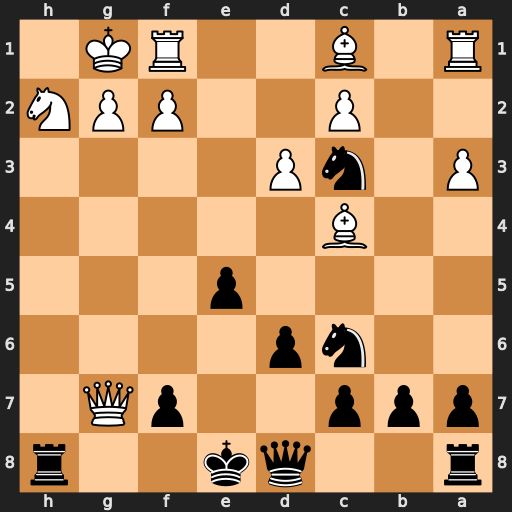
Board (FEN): r2qk2r/ppp2pQ1/2np4/4p3/2B5/P1nP4/2P2PPN/R1B2RK1
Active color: b
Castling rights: kq
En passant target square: -
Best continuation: Ne2+ Kh1 Rxh2+ Kxh2 Qh4#